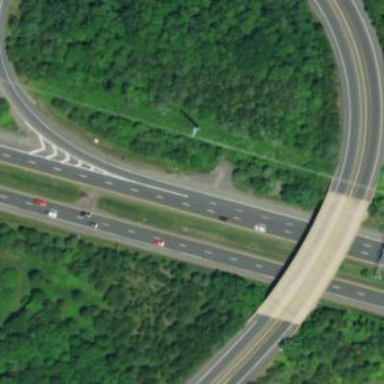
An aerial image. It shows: Motorway junction.